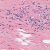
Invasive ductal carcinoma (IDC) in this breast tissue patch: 1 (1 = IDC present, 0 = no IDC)